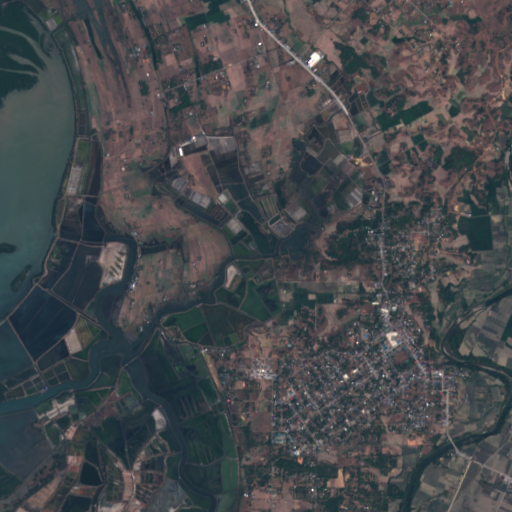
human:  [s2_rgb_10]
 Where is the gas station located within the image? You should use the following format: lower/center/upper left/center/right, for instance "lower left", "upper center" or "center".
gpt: The gas station is located in the lower right of the image.
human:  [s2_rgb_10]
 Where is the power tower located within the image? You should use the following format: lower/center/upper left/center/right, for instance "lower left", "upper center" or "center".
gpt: The power tower is located in the upper right of the image.
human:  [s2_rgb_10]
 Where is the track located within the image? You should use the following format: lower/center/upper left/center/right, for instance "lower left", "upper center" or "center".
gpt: The track is located in the lower right of the image.
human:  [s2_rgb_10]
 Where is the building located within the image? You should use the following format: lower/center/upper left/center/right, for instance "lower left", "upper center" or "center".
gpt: There is no building in the image.